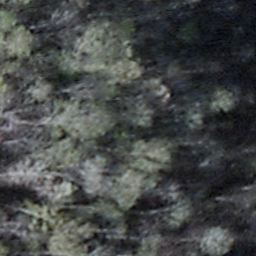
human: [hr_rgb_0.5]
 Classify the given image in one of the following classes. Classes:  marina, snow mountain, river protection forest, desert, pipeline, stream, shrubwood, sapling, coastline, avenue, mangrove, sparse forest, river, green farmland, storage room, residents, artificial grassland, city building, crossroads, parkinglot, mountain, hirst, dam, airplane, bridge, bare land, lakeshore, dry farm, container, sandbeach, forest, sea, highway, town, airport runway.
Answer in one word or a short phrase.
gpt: shrubwood